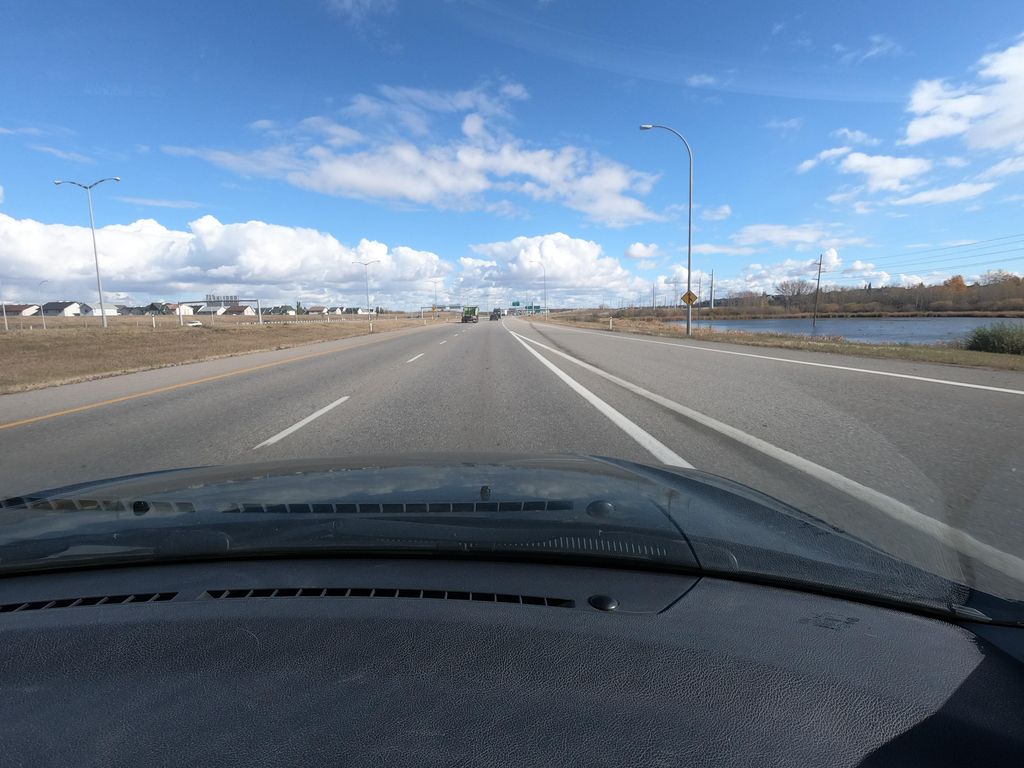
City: calgary